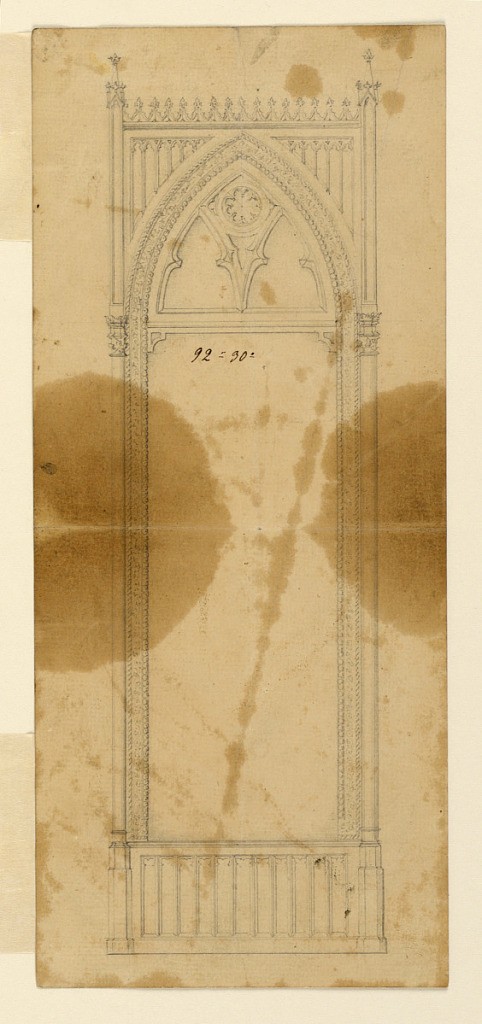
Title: The elevation of a standing looking glass in Gothic Style
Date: ca. 1855
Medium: Graphite on paper
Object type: Drawing
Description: A panelled base is below. An arch rises upon it containing the oblong mirror and tracery on the top. Embedded columns and pilasters form the outward framing. A Cornice with a crest border connects the pilasters above the point of the arch. Tracery fills the wedges. Reverse: blotter of a plan: figures.